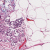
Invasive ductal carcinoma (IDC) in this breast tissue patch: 0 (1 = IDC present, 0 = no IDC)